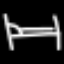
Label: bed